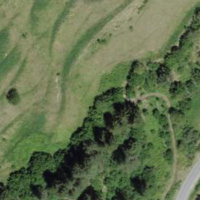
EUNIS habitat code: 24
Species observed at this site:
Stachys recta